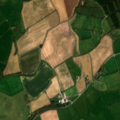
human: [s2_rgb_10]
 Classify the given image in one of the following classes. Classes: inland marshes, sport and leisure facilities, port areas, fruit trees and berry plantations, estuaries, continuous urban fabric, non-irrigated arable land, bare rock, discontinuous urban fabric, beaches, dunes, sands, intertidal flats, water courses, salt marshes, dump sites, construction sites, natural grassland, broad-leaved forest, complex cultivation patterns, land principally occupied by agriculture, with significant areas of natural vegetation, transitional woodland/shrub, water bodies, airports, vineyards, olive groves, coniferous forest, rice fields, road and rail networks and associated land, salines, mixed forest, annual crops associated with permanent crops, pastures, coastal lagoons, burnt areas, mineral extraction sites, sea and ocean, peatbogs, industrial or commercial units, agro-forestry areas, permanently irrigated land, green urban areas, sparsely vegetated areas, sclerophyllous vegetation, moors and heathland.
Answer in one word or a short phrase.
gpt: non-irrigated arable land, pastures, coniferous forest